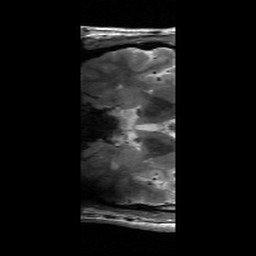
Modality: T2w
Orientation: coronal
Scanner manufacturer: siemens
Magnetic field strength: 6.98 T
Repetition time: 5.65 s
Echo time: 0.044 s